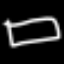
Label: square